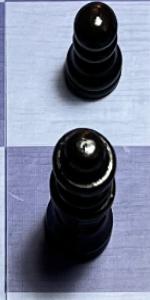
Label: Queen_Black